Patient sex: M
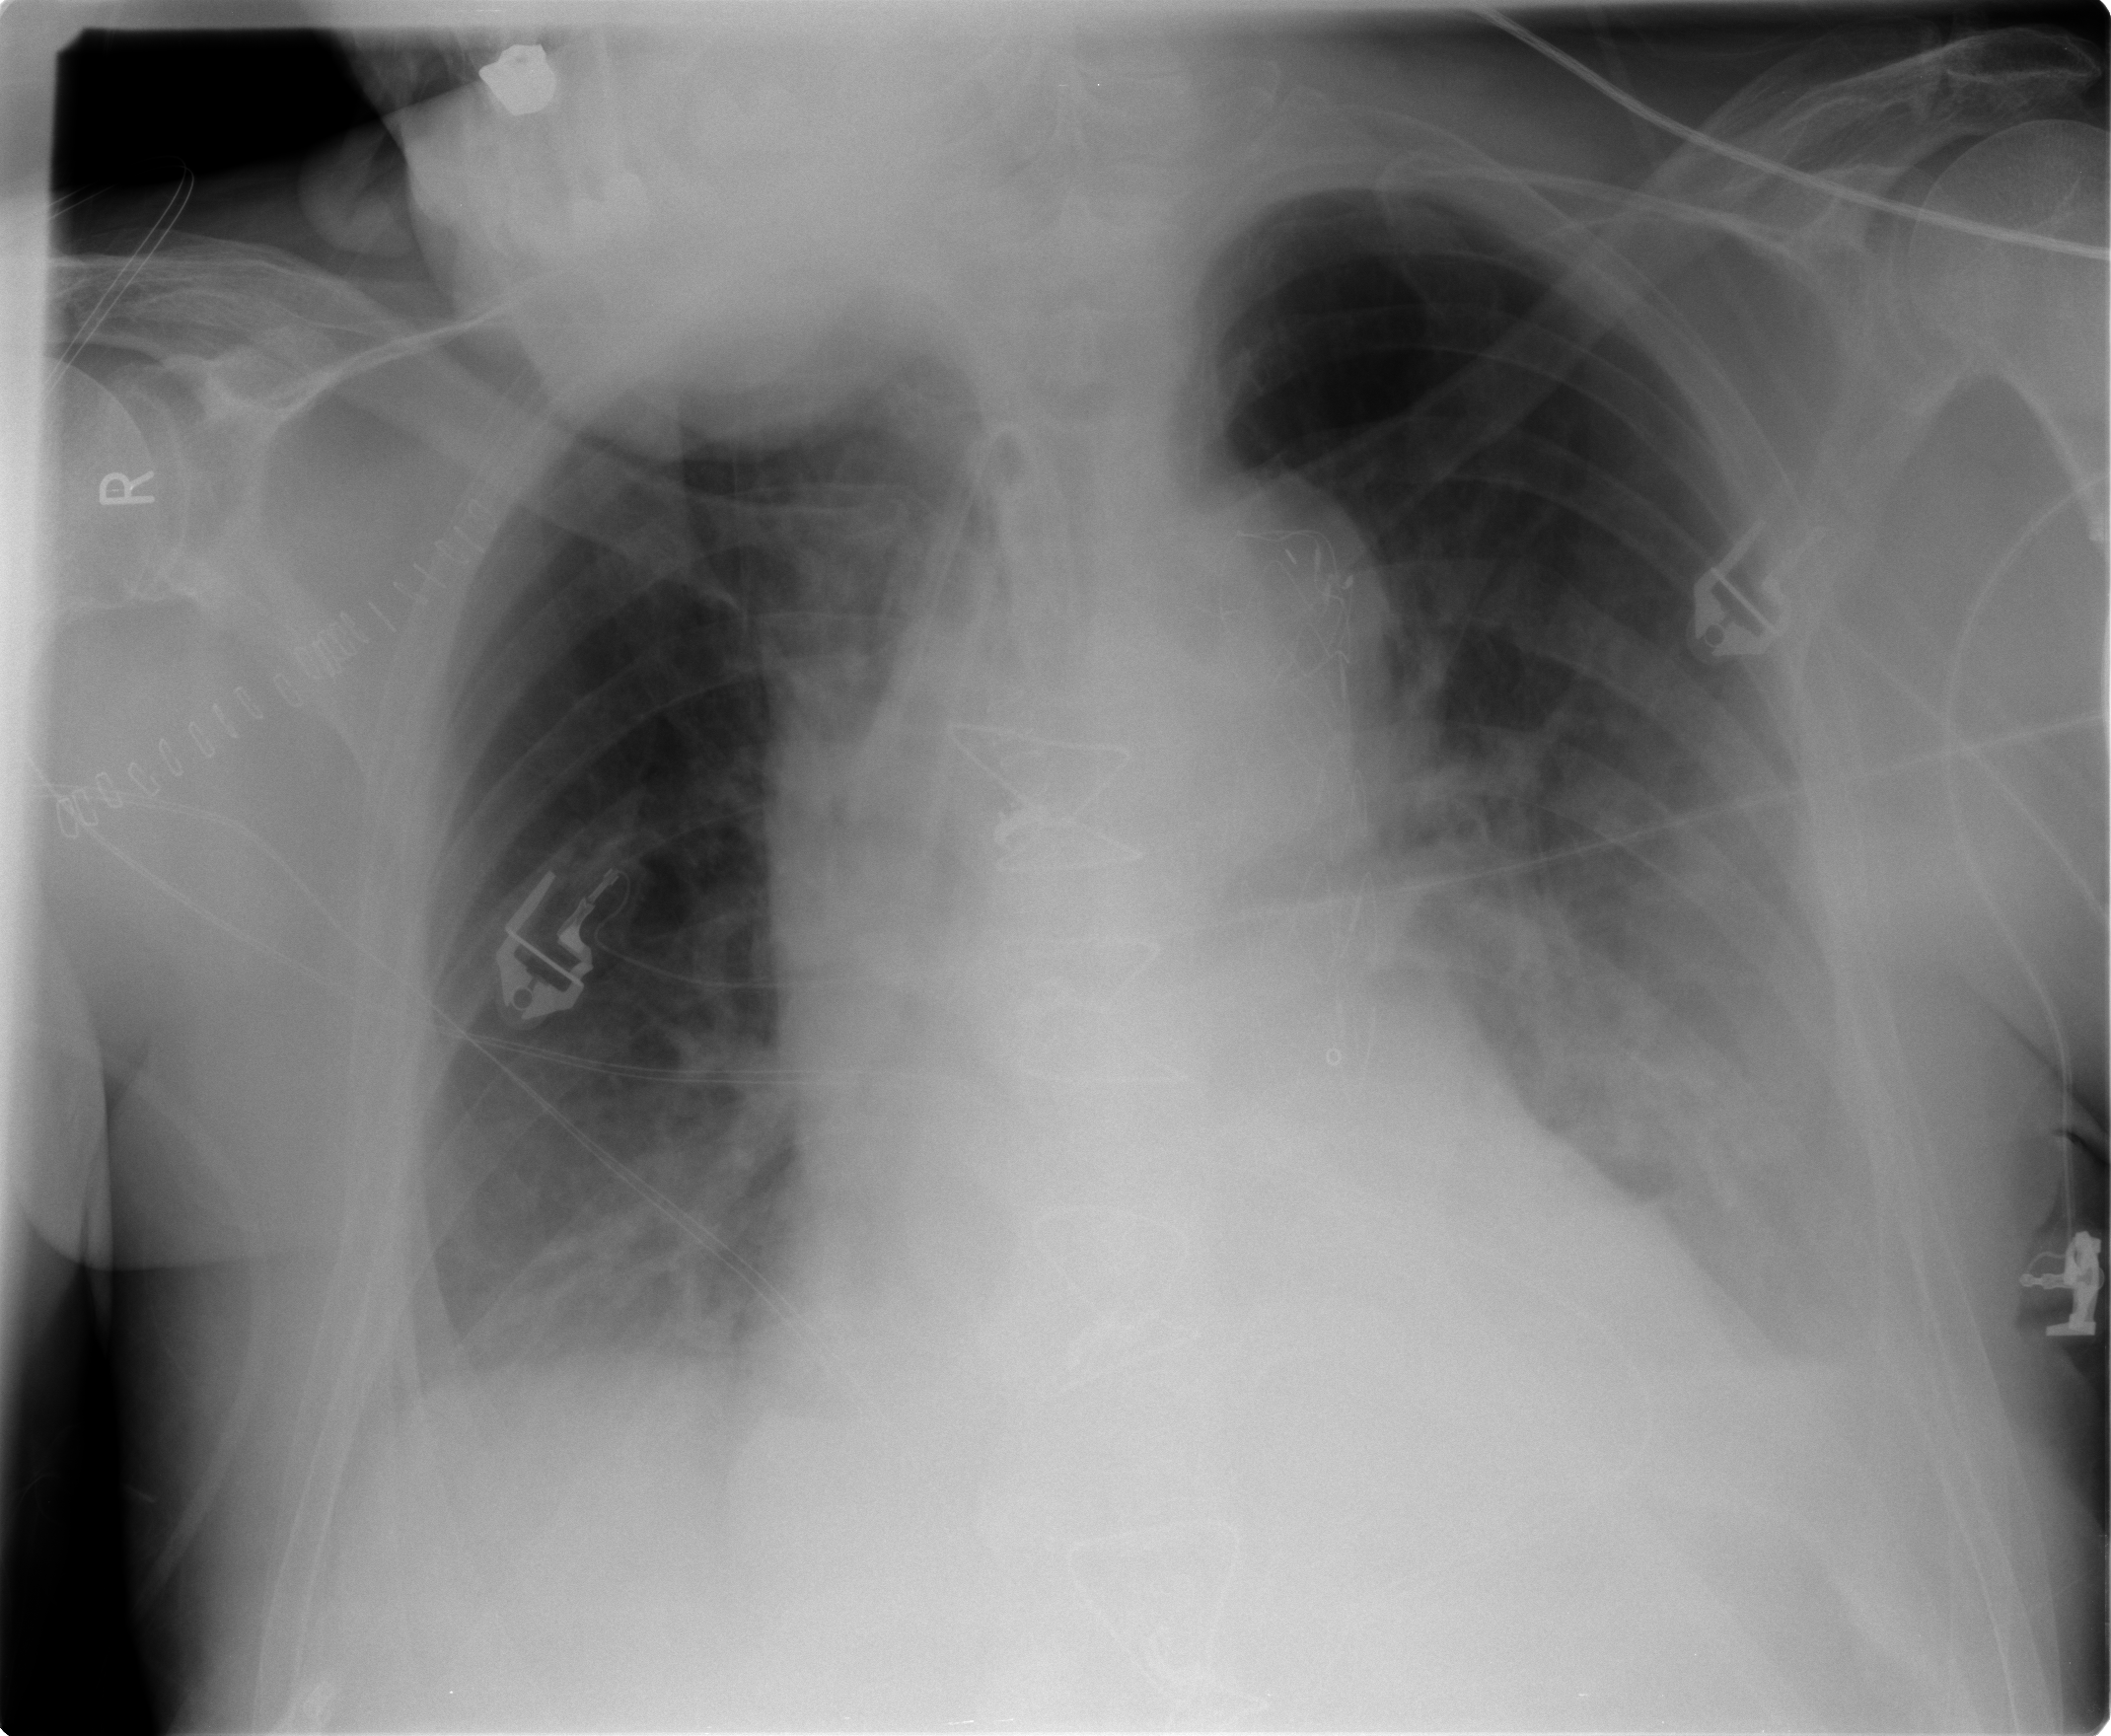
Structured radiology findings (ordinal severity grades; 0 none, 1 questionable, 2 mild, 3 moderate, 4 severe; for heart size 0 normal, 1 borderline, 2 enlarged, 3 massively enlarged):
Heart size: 2
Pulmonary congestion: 2
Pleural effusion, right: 2
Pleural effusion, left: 2
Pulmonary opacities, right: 2
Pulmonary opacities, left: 2
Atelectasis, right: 2
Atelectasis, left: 2